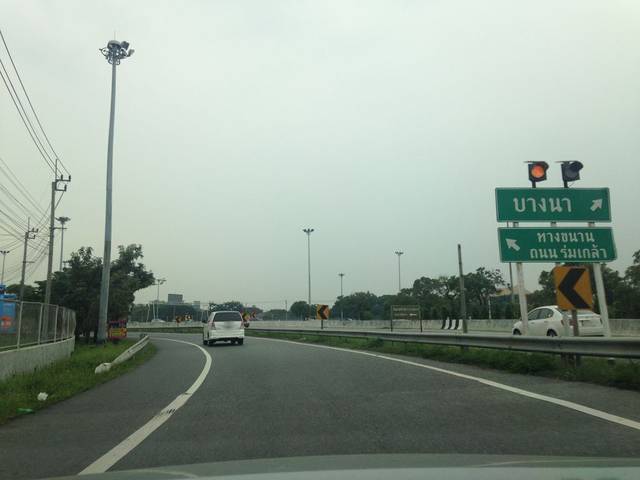
Region: Thailand
Coordinates: 13.779, 100.688